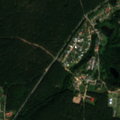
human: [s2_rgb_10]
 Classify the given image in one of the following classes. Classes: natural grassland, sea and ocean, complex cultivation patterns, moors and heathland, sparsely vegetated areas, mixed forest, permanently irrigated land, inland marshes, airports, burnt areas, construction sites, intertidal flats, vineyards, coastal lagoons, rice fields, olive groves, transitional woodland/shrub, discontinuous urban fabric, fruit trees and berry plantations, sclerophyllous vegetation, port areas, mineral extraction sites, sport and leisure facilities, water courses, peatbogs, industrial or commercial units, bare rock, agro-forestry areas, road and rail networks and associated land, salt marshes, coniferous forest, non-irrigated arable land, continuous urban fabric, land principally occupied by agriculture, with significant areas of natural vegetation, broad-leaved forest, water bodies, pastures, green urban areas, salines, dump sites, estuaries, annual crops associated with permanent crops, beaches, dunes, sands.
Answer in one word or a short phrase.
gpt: complex cultivation patterns, coniferous forest, water bodies